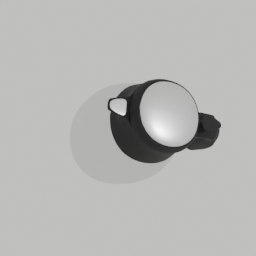
Label: tools